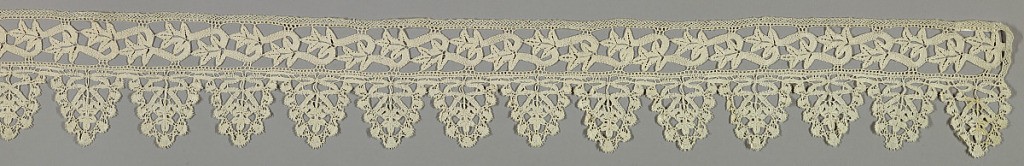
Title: Border
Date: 17th century
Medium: linen Technique: bobbin lace, discontinuous tape
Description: Band with tab edge and curving floral vines below.